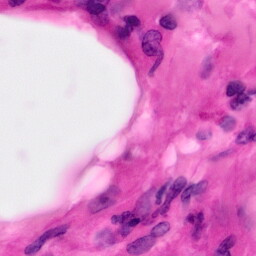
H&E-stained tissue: Pancreatic